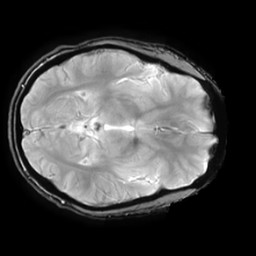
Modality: T2starw
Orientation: axial
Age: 32
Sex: male
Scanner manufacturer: ge
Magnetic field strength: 3 T
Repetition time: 0.65 s
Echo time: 0.02 s